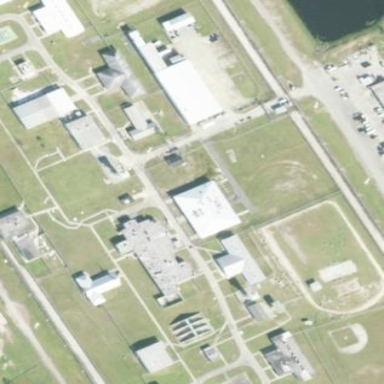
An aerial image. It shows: Prison.